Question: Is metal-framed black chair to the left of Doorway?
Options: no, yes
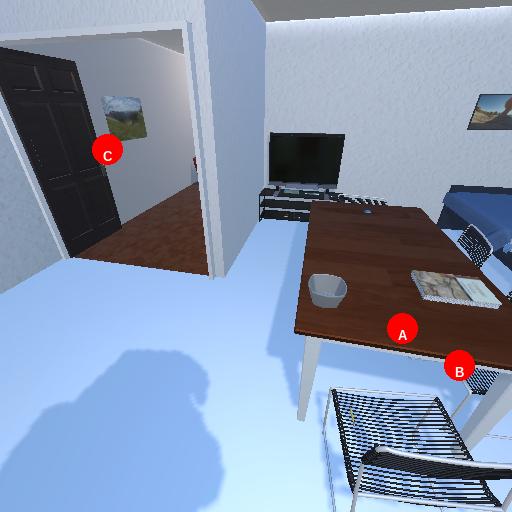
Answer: no